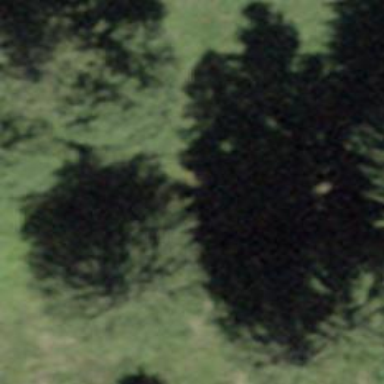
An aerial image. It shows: Row of trees in natural setting.